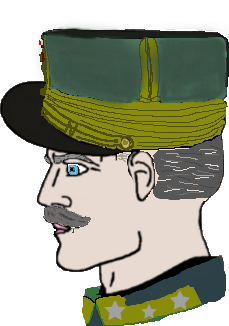
Label: 4_Yes_Chad